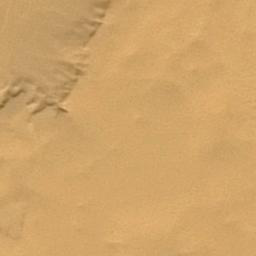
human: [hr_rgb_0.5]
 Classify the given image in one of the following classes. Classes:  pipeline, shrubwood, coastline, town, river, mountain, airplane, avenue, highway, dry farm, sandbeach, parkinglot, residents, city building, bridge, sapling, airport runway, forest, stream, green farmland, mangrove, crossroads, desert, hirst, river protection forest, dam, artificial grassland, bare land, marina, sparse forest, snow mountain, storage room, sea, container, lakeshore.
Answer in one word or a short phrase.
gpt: desert